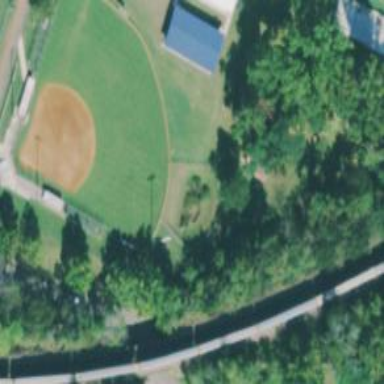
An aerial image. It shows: Baseball pitch for leisure land activities.